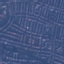
Label: Residential